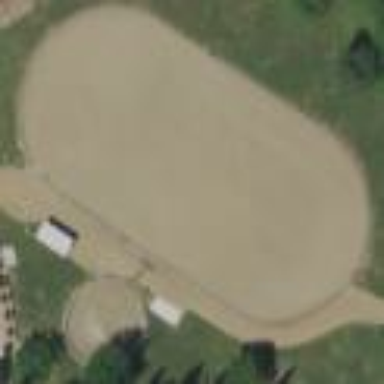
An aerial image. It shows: Equestrian pitch for leisure land sports.